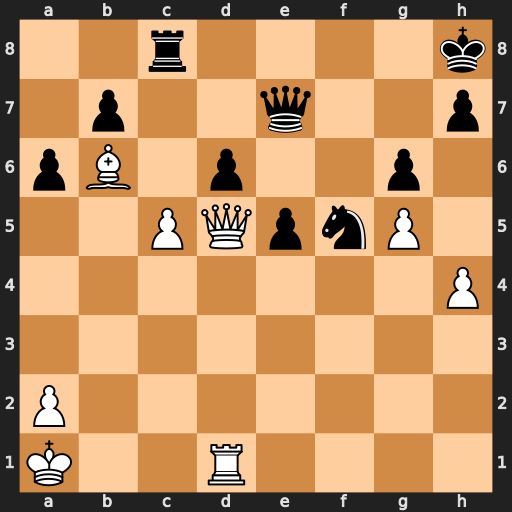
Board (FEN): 2r4k/1p2q2p/pB1p2p1/2PQpnP1/7P/8/P7/K2R4
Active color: w
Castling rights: -
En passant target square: -
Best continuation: cxd6 Qxd6 Qxd6 Nxd6 Rxd6